Interaction volume radius: 5 \u00c5
Interaction volume height: 15 \u00c5
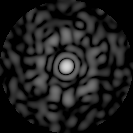
Disorder parameter: 0.8389